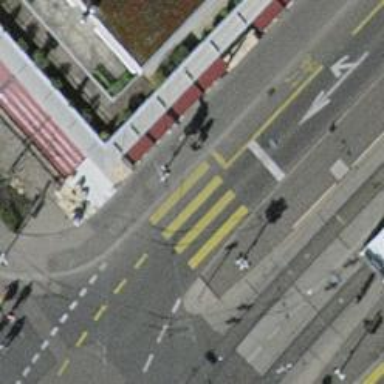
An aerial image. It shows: Kerb barrier.